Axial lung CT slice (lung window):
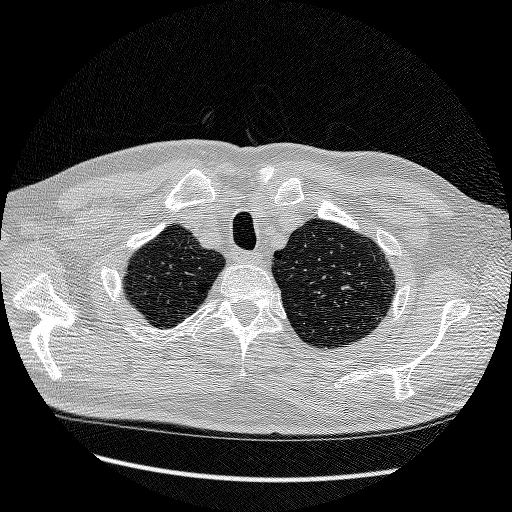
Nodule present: no